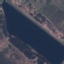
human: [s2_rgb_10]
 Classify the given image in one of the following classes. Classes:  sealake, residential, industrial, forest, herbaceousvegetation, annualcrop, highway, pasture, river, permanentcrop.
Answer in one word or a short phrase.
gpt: River